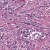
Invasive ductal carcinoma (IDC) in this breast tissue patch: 1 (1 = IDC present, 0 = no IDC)